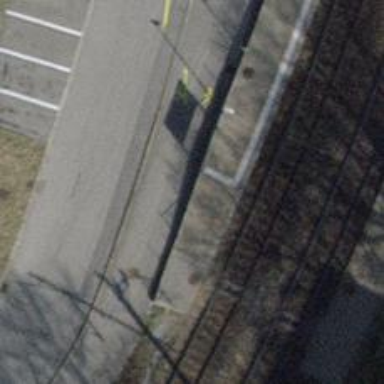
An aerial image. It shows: Wire fence is in place.